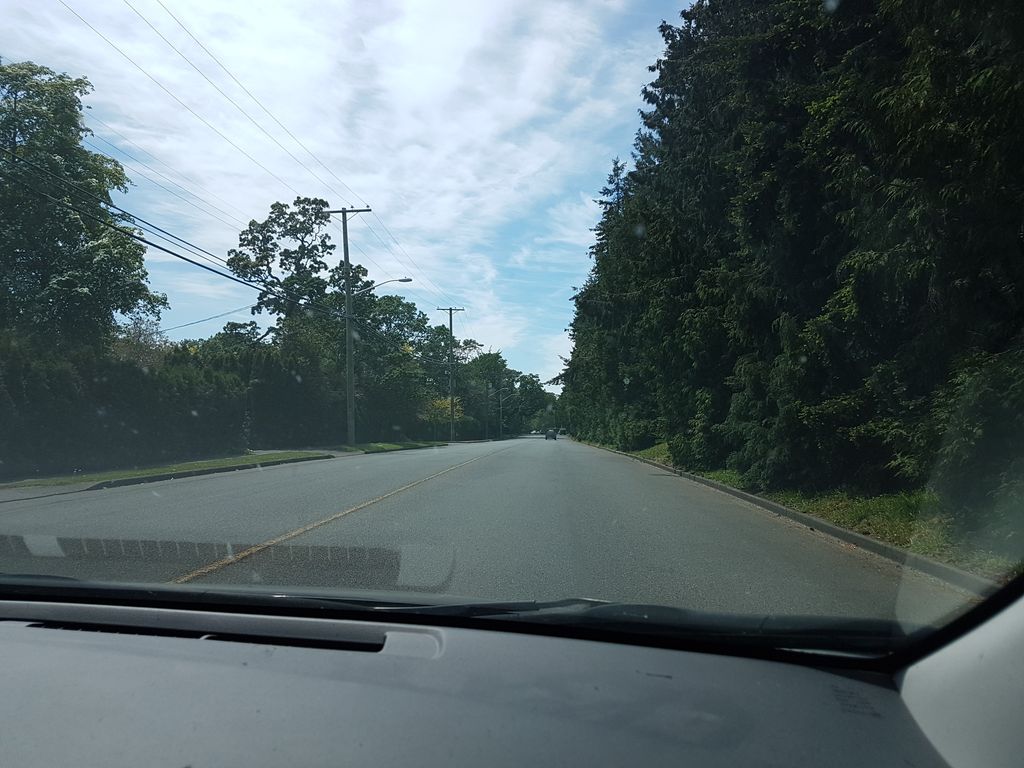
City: victoria